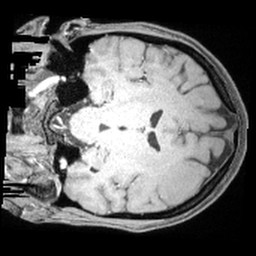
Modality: T1w
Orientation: coronal
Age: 25
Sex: female